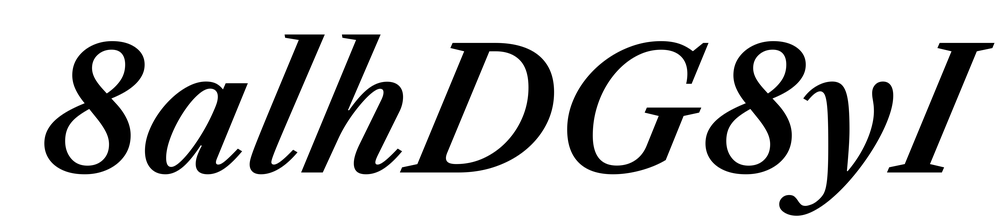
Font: LibreCaslonText-Italic_SemiBold_Italic